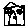
Label: house